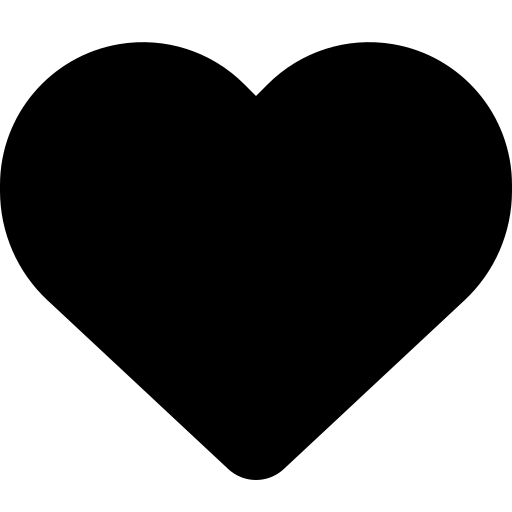
Tags: icon, FontAwesome, fa-icon, solid, heart